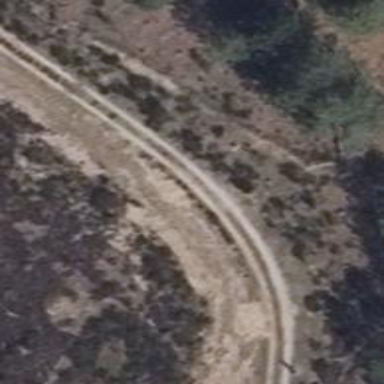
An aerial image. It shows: Sandy track with grade3 tracktype.